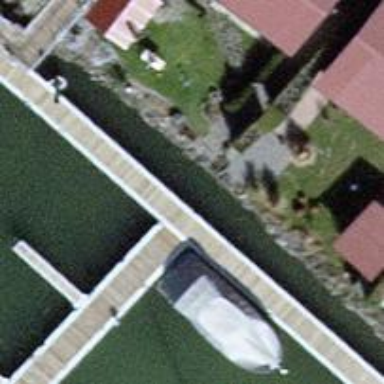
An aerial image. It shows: Man-made pier.